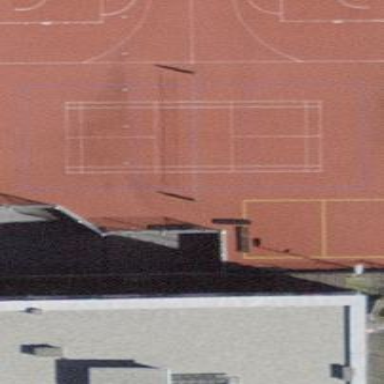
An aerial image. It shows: Asphalt pitch designated for volleyball.